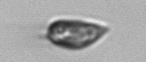
Label: Prorocentrum_triestinum